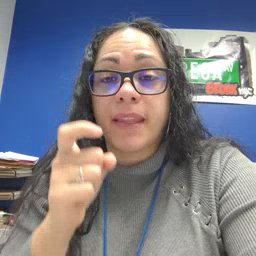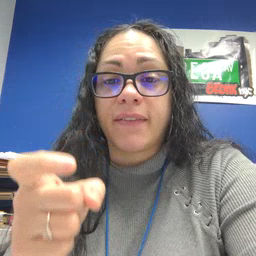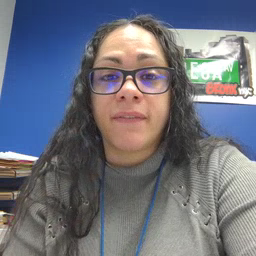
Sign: gift